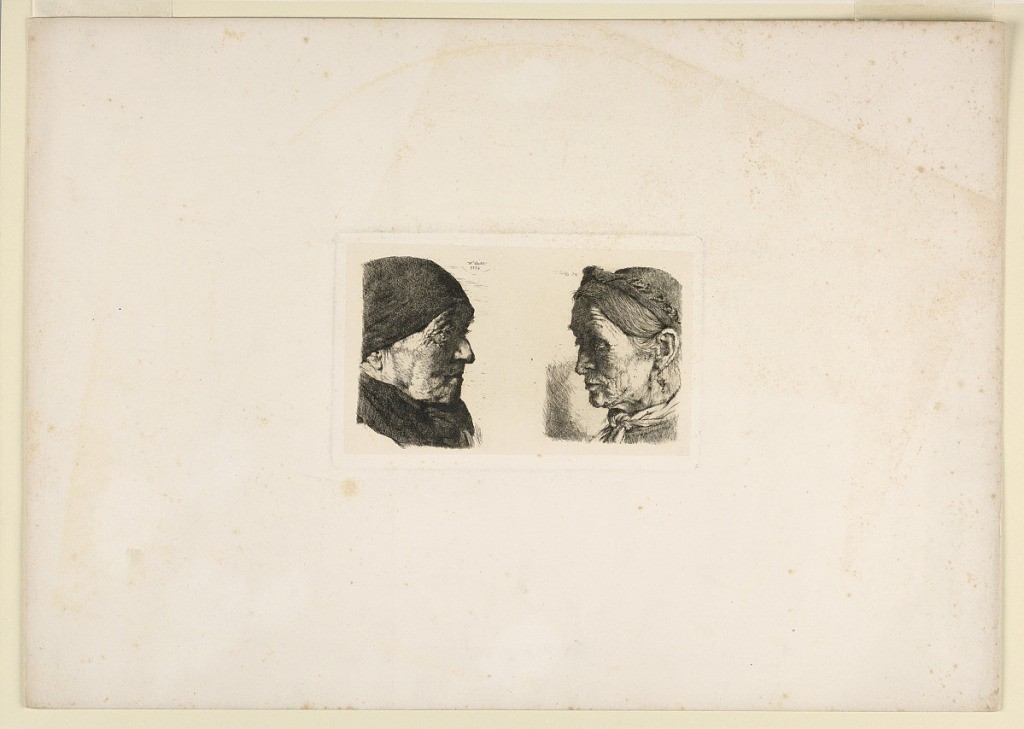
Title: Two Heads
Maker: Wilhelm Leibl, German, 1844 - 1900
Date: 1874
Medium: Etching in dark brown ink on paper, mounted
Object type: Print
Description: Two heads of an elderly man, left, and an elderly woman, right, facing each other. They both wear close-fitting hats. Inscribed above, left: "W. Leibl 1874" and right: "W. Leible 74".